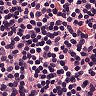
Metastatic tissue present: no